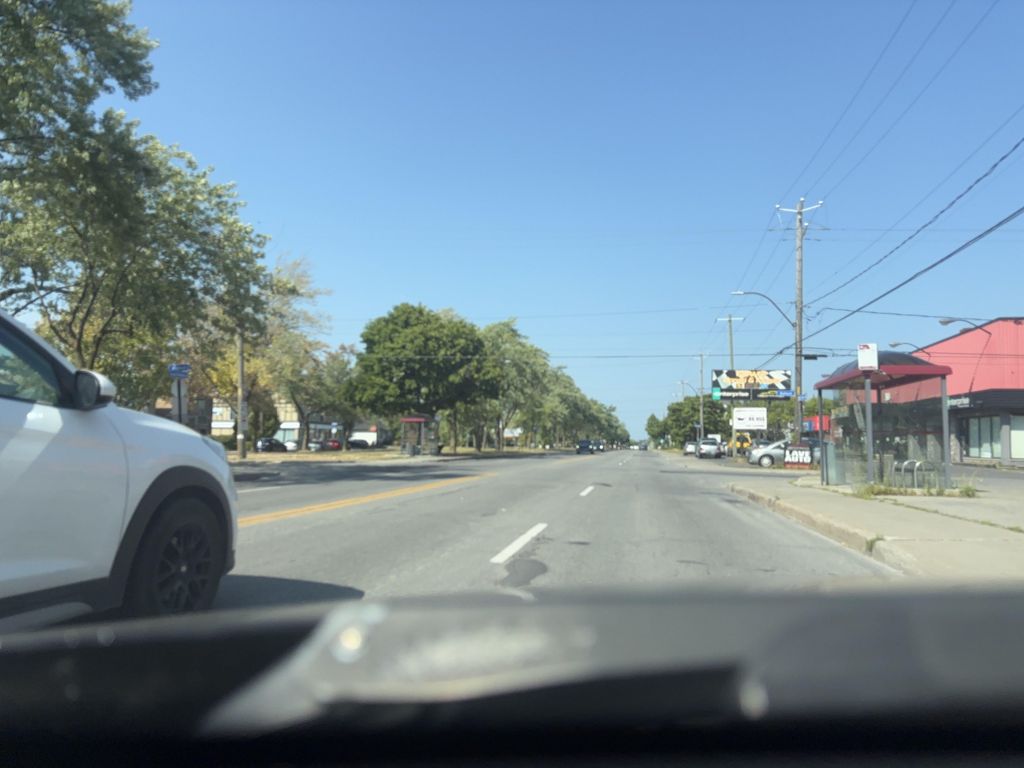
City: montreal